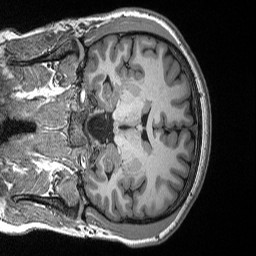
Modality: T1w
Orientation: coronal
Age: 23
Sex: male